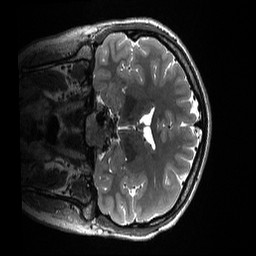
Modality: T2w
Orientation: coronal
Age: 20
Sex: female